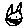
Label: cat